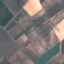
Land use / land cover: PermanentCrop